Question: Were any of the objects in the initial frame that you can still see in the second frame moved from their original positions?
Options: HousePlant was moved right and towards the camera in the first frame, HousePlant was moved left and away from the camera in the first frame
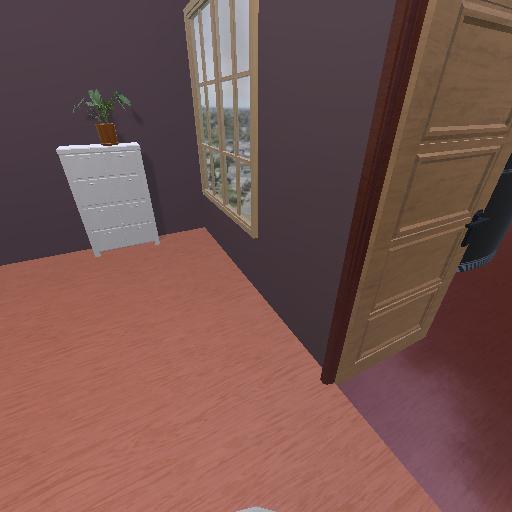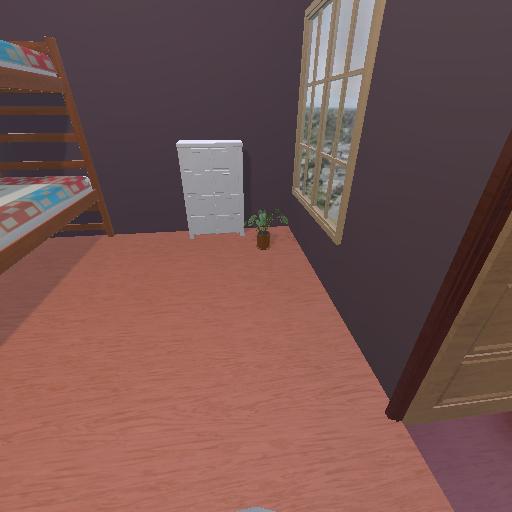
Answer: HousePlant was moved right and towards the camera in the first frame